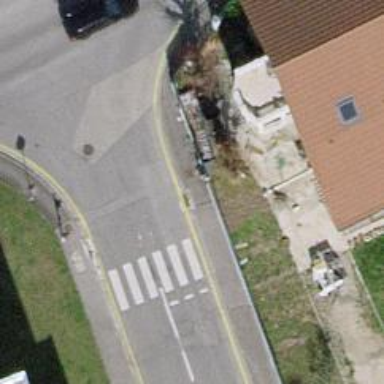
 including zebra crossing with signal lights."